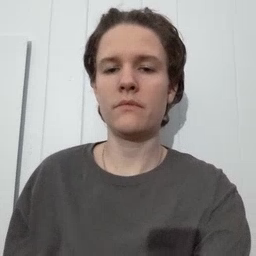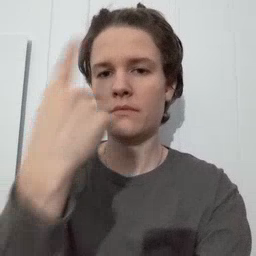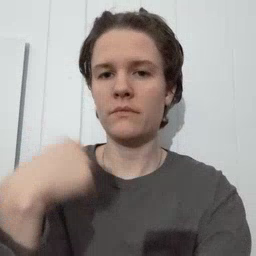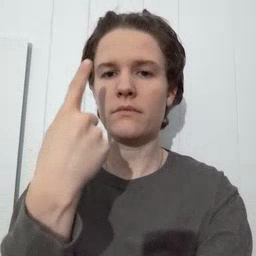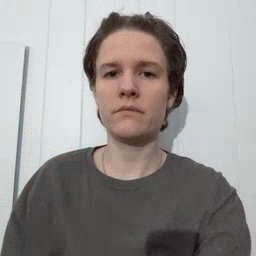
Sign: look